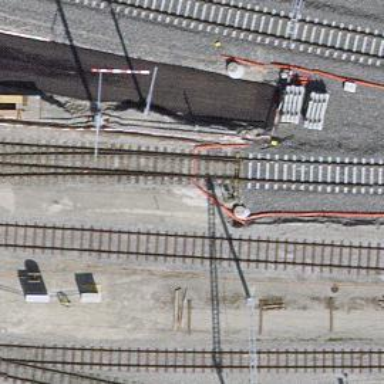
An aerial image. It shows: Railway switch.